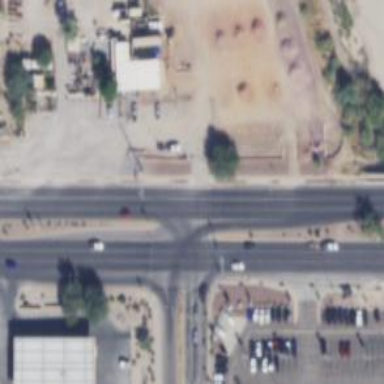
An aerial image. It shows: Marked crossing on the road.